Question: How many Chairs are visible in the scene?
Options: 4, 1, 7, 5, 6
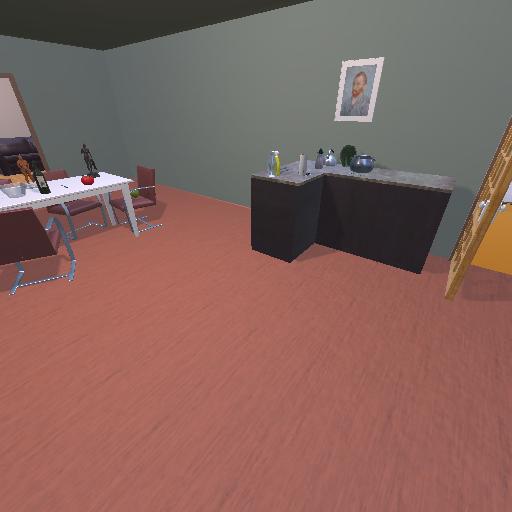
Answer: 4